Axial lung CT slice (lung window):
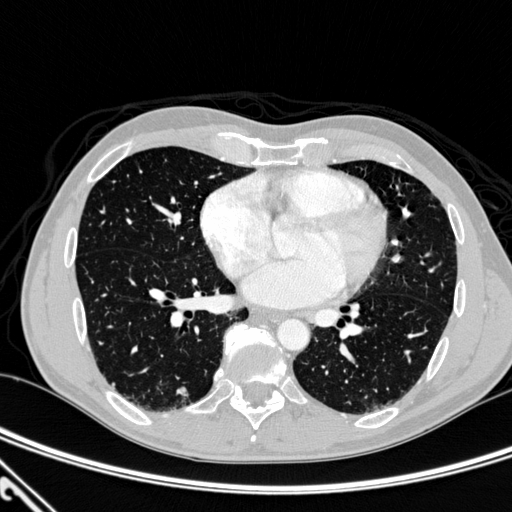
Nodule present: yes
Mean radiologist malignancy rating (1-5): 2